Field crop: tomato
Growth stage: 1
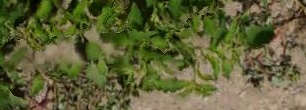
Species: tomato